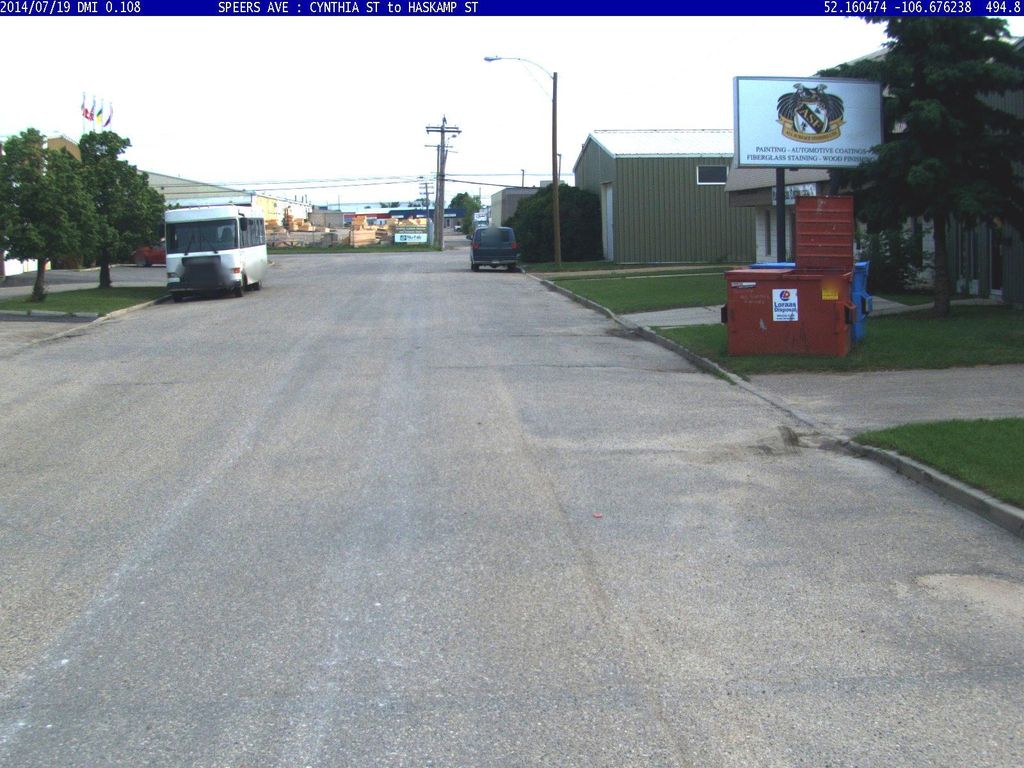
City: saskatoon